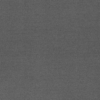
Label: dusty